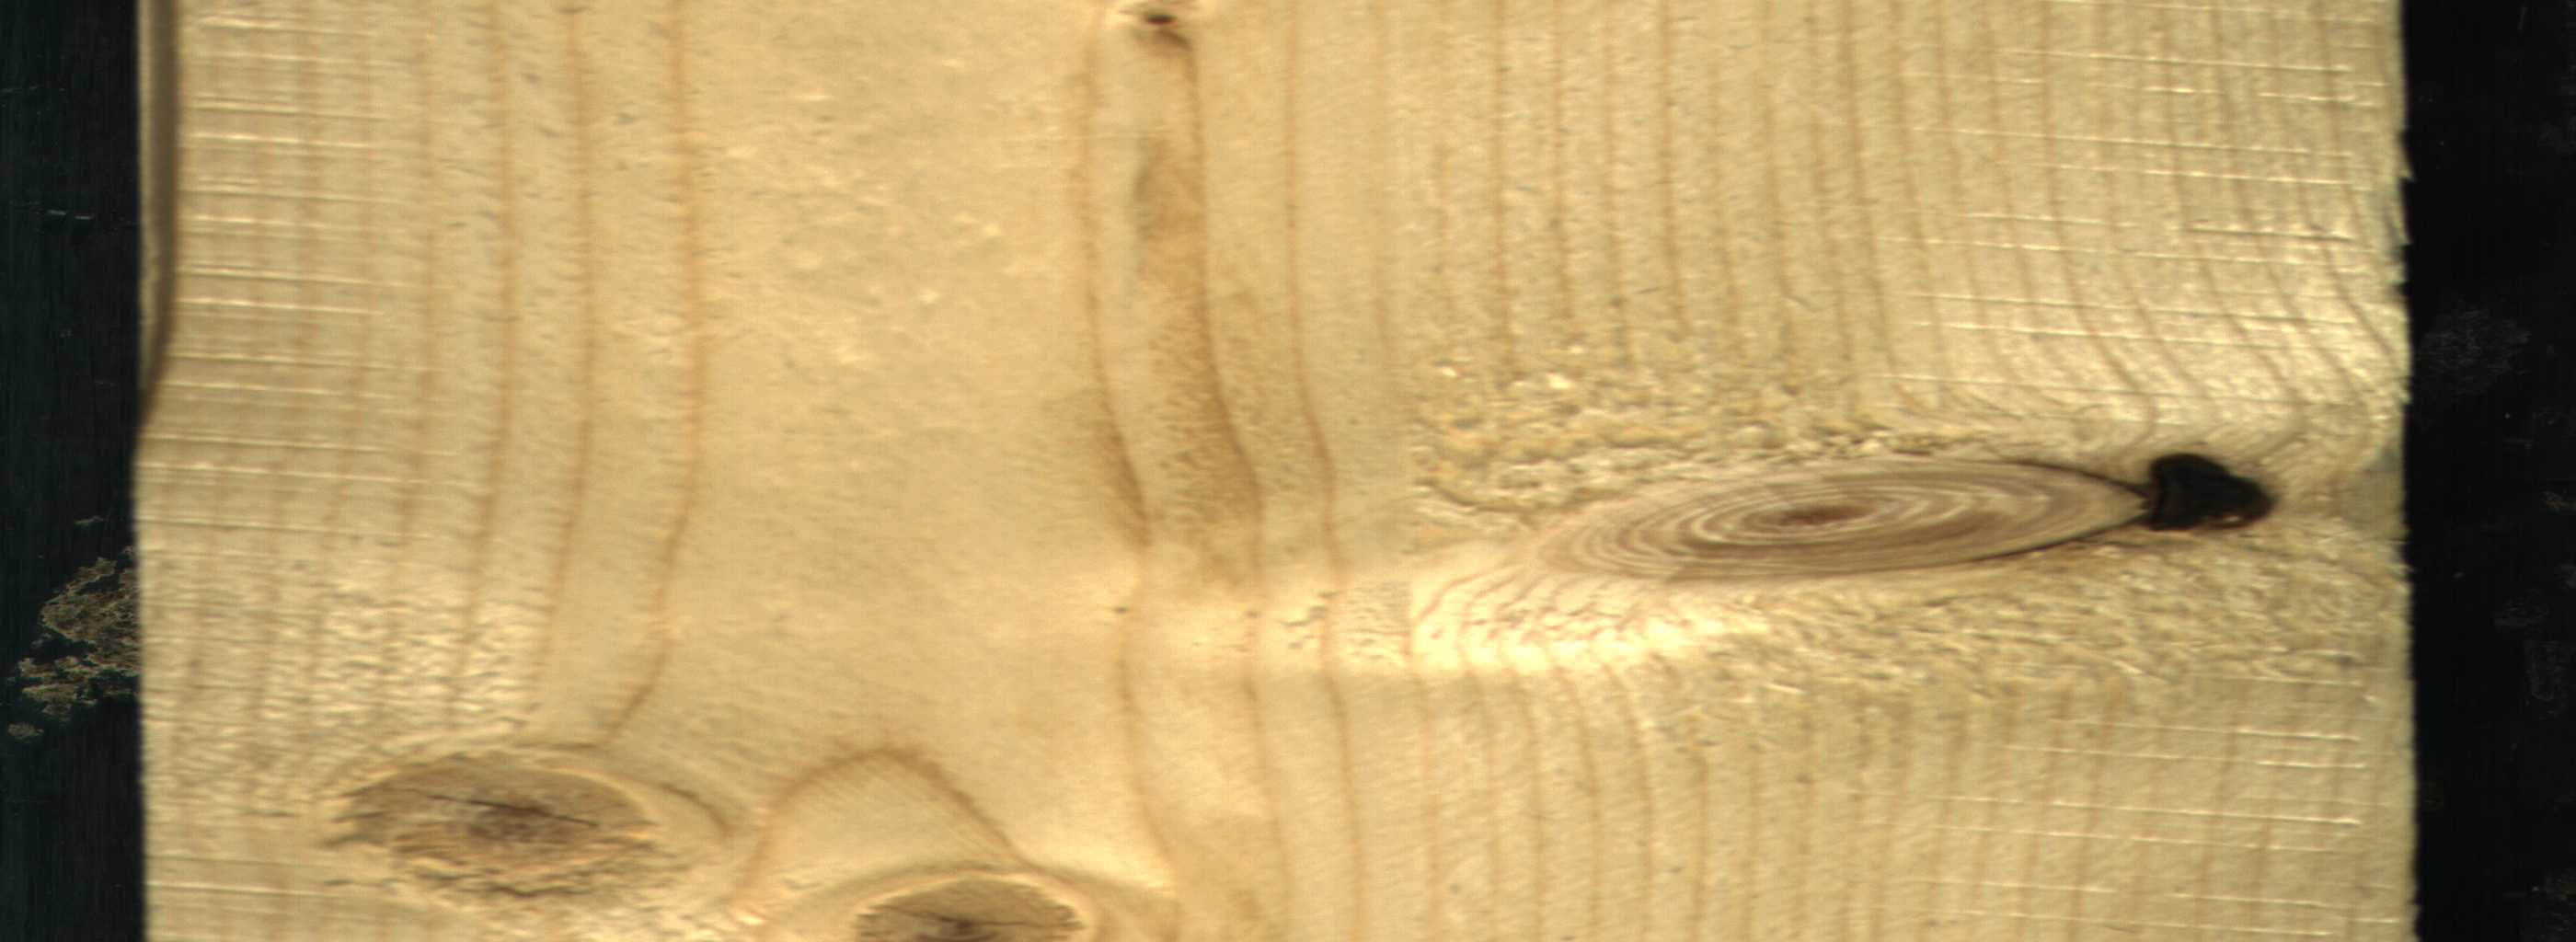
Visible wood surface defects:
Knot_missing
Dead_Knot
Dead_Knot
Live_Knot
Live_Knot
Live_Knot
Live_Knot